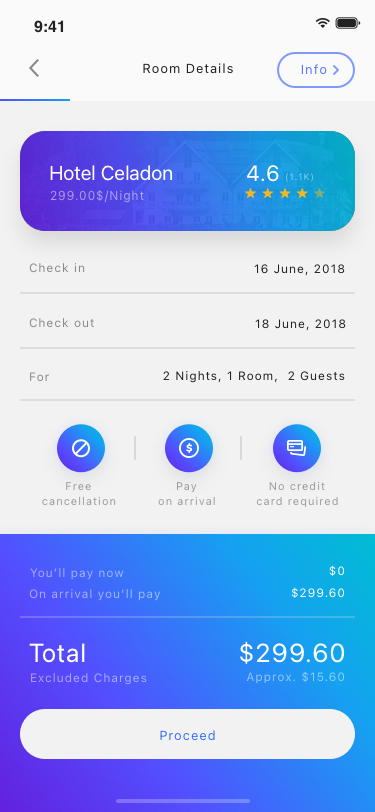
Text in this UI design:
Proceed
Approx. $15.60
Excluded Charges
$299.60
Total
$299.60
On arrival you’ll pay
$0
You’ll pay now
No credit card required
Pay on arrival
Free cancellation
For
Check out
Check in
18 June, 2018
 2 Nights, 1 Room,  2 Guests
16 June, 2018
(1.1k)
4.6
299.00$/Night
Hotel Celadon
Info
Room Details
9:41